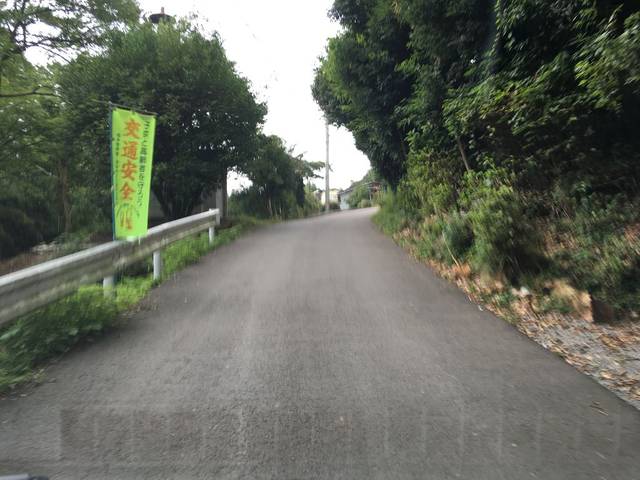
Region: Japan
Coordinates: 37.773, 140.4713